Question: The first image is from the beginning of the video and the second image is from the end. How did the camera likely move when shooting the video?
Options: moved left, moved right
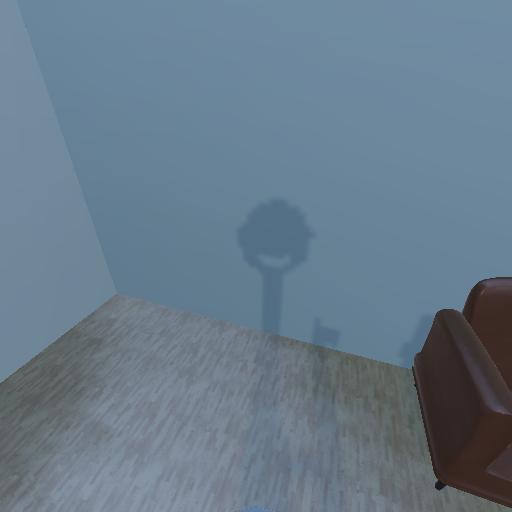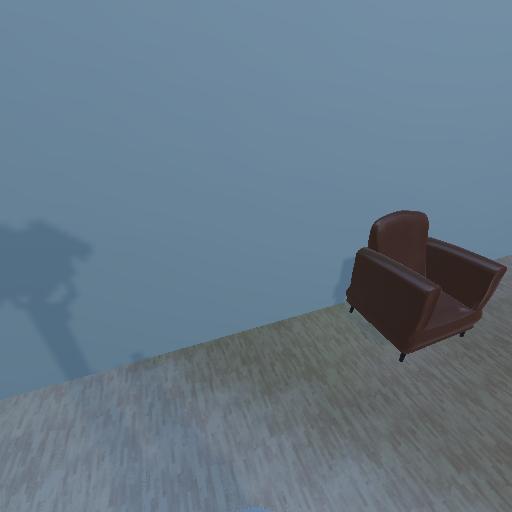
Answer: moved left